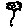
Label: flower